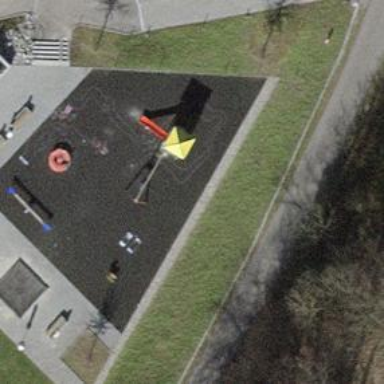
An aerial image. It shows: Playground with various play structures.